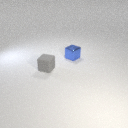
small gray rubber cube to the left of small blue metal cube